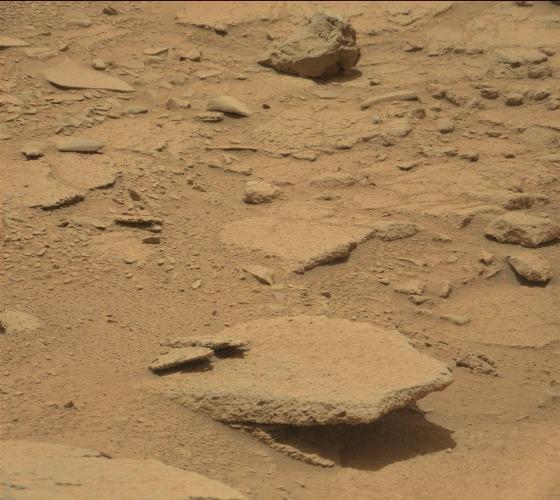
Terrain classes present: Bedrock, Gravel / Sand / Soil, Rock, Shadow